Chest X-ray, PA view. Patient: 57 years old, sex M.
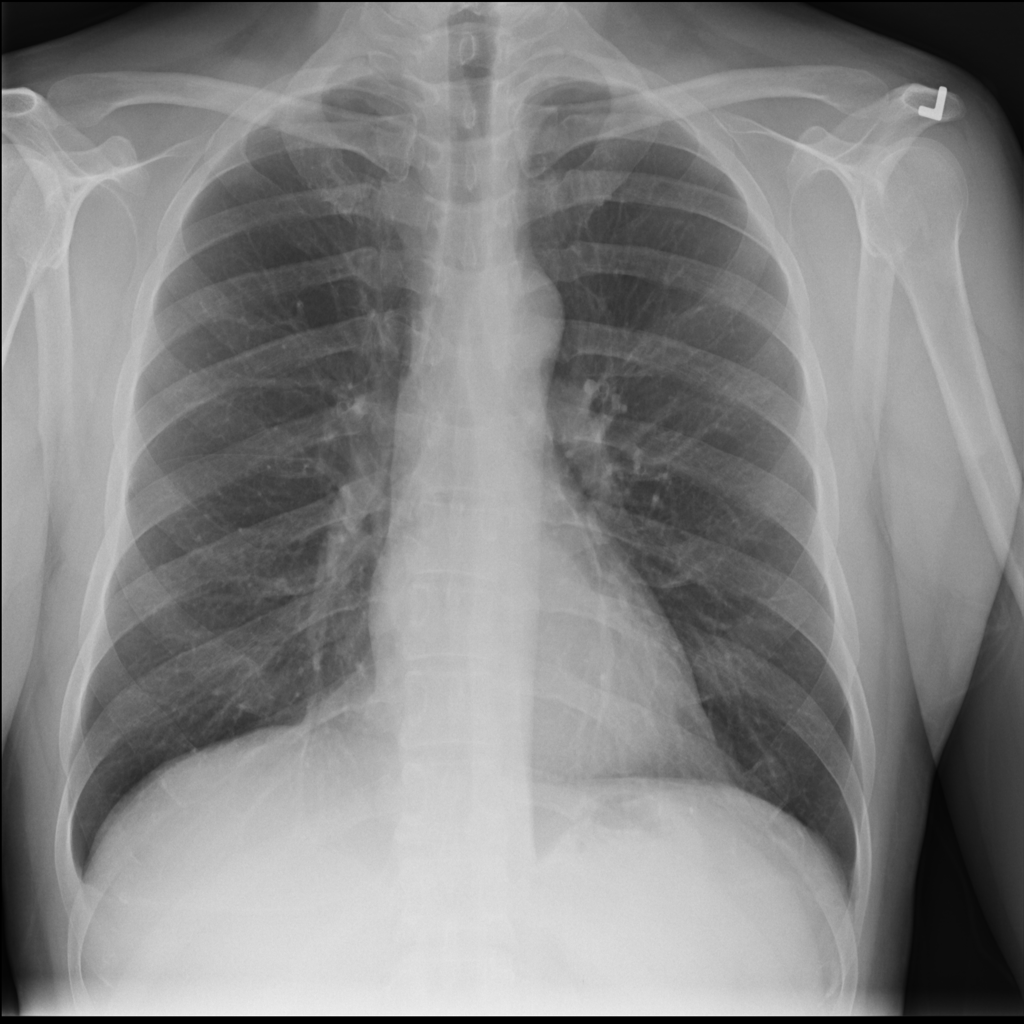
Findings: No Finding